Question: I am creating a client using C#, Visual Studio 2010 and Zoom.net to get data from a Z39.50 server but I am getting an unreadable response.
I noticed that the response contains numbers like this <URL> with the byte array response.
This screenshot is a response to my client.

Here is my code:
'''
class Program
{
static void Main(string[] args)
{
try
{
using (var con = new Connection("url", port))
{
con.DatabaseName = "<name here>";
con.Syntax = Zoom.Net.RecordSyntax.GRS1;
var query = "@attr 1=21 @attr 2=3 @attr 3=3 @attr 4=2 " +
"@attr 5=100 @attr 6=1 "John"";
var results = con.Search(q);
for (uint i = 0; i < results.Size; i++)
{
string temp = Encoding.UTF8.GetString(results[i].Content);
}
}
}
catch(Exception exc)
{
Console.WriteLine(exc.Message);
Console.Read();
}
}
}
'''
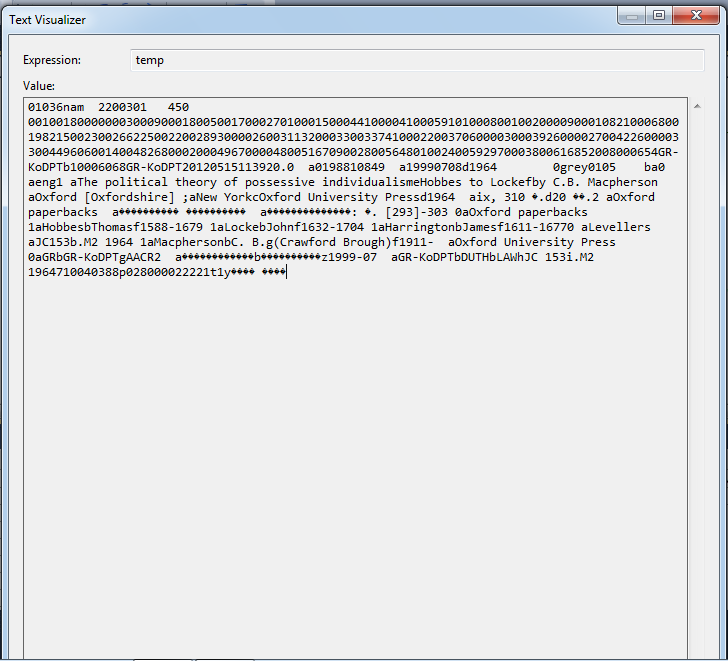
Answer: The problem solved whed I used the custom class below for greek characters utf8 encoding.
'''
namespace MARC
{
public class advancedGreekClass
{
protected byte[] inp;
protected int pos;
public advancedGreekClass(byte[] data)
{
inp = data;
pos = 0;
}
public string GetString()
{
var sb = new StringBuilder(<PHONE>);
ulong ch;
for (; ; ) {
ch = read_advancegreek();
if (ch == 0) break;
sb.Append((char)ch);
}
return sb.ToString();
}
private ulong read_advancegreek()
{
int byteArraySize = inp.Length - pos;
ulong x = 0;
bool shift = false;
bool tonos = false;
bool dialitika = false;
while (byteArraySize > 0)
{
if (inp[pos] == 0x9d) //inp[i]
{
tonos = true;
}
else if (inp[pos] == 0x9e)
{
dialitika = true;
}
else if (inp[pos] == 0x9f)
{
shift = true;
}
else
break;
--byteArraySize;
pos++;
}
if (byteArraySize == 0)
{
return 0;
}
switch (inp[pos])
{
case 0x81:
if (shift)
if (tonos)
x = 0x0386;
else
x = 0x0391;
else
if (tonos)
x = 0x03ac;
else
x = 0x03b1;
break;
case 0x82:
if (shift)
x = 0x0392;
else
x = 0x03b2;
break;
case 0x83:
if (shift)
x = 0x0393;
else
x = 0x03b3;
break;
case 0x84:
if (shift)
x = 0x0394;
else
x = 0x03b4;
break;
case 0x85:
if (shift)
if (tonos)
x = 0x0388;
else
x = 0x0395;
else
if (tonos)
x = 0x03ad;
else
x = 0x03b5;
break;
case 0x86:
if (shift)
x = 0x0396;
else
x = 0x03b6;
break;
case 0x87:
if (shift)
if (tonos)
x = 0x0389;
else
x = 0x0397;
else
if (tonos)
x = 0x03ae;
else
x = 0x03b7;
break;
case 0x88:
if (shift)
x = 0x0398;
else
x = 0x03b8;
break;
case 0x89:
if (shift)
if (tonos)
x = 0x038a;
else
if (dialitika)
x = 0x03aa;
else
x = 0x0399;
else
if (tonos)
if (dialitika)
x = 0x0390;
else
x = 0x03af;
else
if (dialitika)
x = 0x03ca;
else
x = 0x03b9;
break;
case 0x8a:
if (shift)
x = 0x039a;
else
x = 0x03ba;
break;
case 0x8b:
if (shift)
x = 0x039b;
else
x = 0x03bb;
break;
case 0x8c:
if (shift)
x = 0x039c;
else
x = 0x03bc;
break;
case 0x8d:
if (shift)
x = 0x039d;
else
x = 0x03bd;
break;
case 0x8e:
if (shift)
x = 0x039e;
else
x = 0x03be;
break;
case 0x8f:
if (shift)
if (tonos)
x = 0x038c;
else
x = 0x039f;
else
if (tonos)
x = 0x03cc;
else
x = 0x03bf;
break;
case 0x90:
if (shift)
x = 0x03a0;
else
x = 0x03c0;
break;
case 0x91:
if (shift)
x = 0x03a1;
else
x = 0x03c1;
break;
case 0x92:
x = 0x03c2;
break;
case 0x93:
if (shift)
x = 0x03a3;
else
x = 0x03c3;
break;
case 0x94:
if (shift)
x = 0x03a4;
else
x = 0x03c4;
break;
case 0x95:
if (shift)
if (tonos)
x = 0x038e;
else
if (dialitika)
x = 0x03ab;
else
x = 0x03a5;
else
if (tonos)
if (dialitika)
x = 0x03b0;
else
x = 0x03cd;
else
if (dialitika)
x = 0x03cb;
else
x = 0x03c5;
break;
case 0x96:
if (shift)
x = 0x03a6;
else
x = 0x03c6;
break;
case 0x97:
if (shift)
x = 0x03a7;
else
x = 0x03c7;
break;
case 0x98:
if (shift)
x = 0x03a8;
else
x = 0x03c8;
break;
case 0x99:
if (shift)
if (tonos)
x = 0x038f;
else
x = 0x03a9;
else
if (tonos)
x = 0x03ce;
else
x = 0x03c9;
break;
default:
x = inp[pos];
break;
}
pos++;
return x;
}
//return new ulong();
}
}
'''